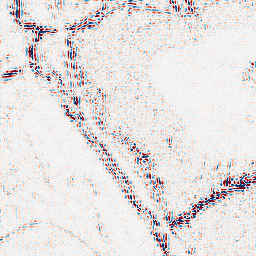
Category: wavelet
Decomposition family: wavelet_dwt
Decomposition parameters: wavelet: db4
level: 2
Upsampling method: sinc_blackman
Upsampling parameters: scale: 4
kernel_size: 8
Upsampling scale: 4